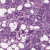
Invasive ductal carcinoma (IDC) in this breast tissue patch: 1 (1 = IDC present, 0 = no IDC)